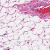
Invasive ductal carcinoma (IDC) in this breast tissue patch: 0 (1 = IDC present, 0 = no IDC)